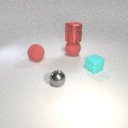
large red rubber sphere behind small cyan rubber cube